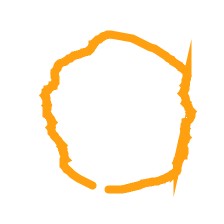
Shape: circle